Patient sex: F
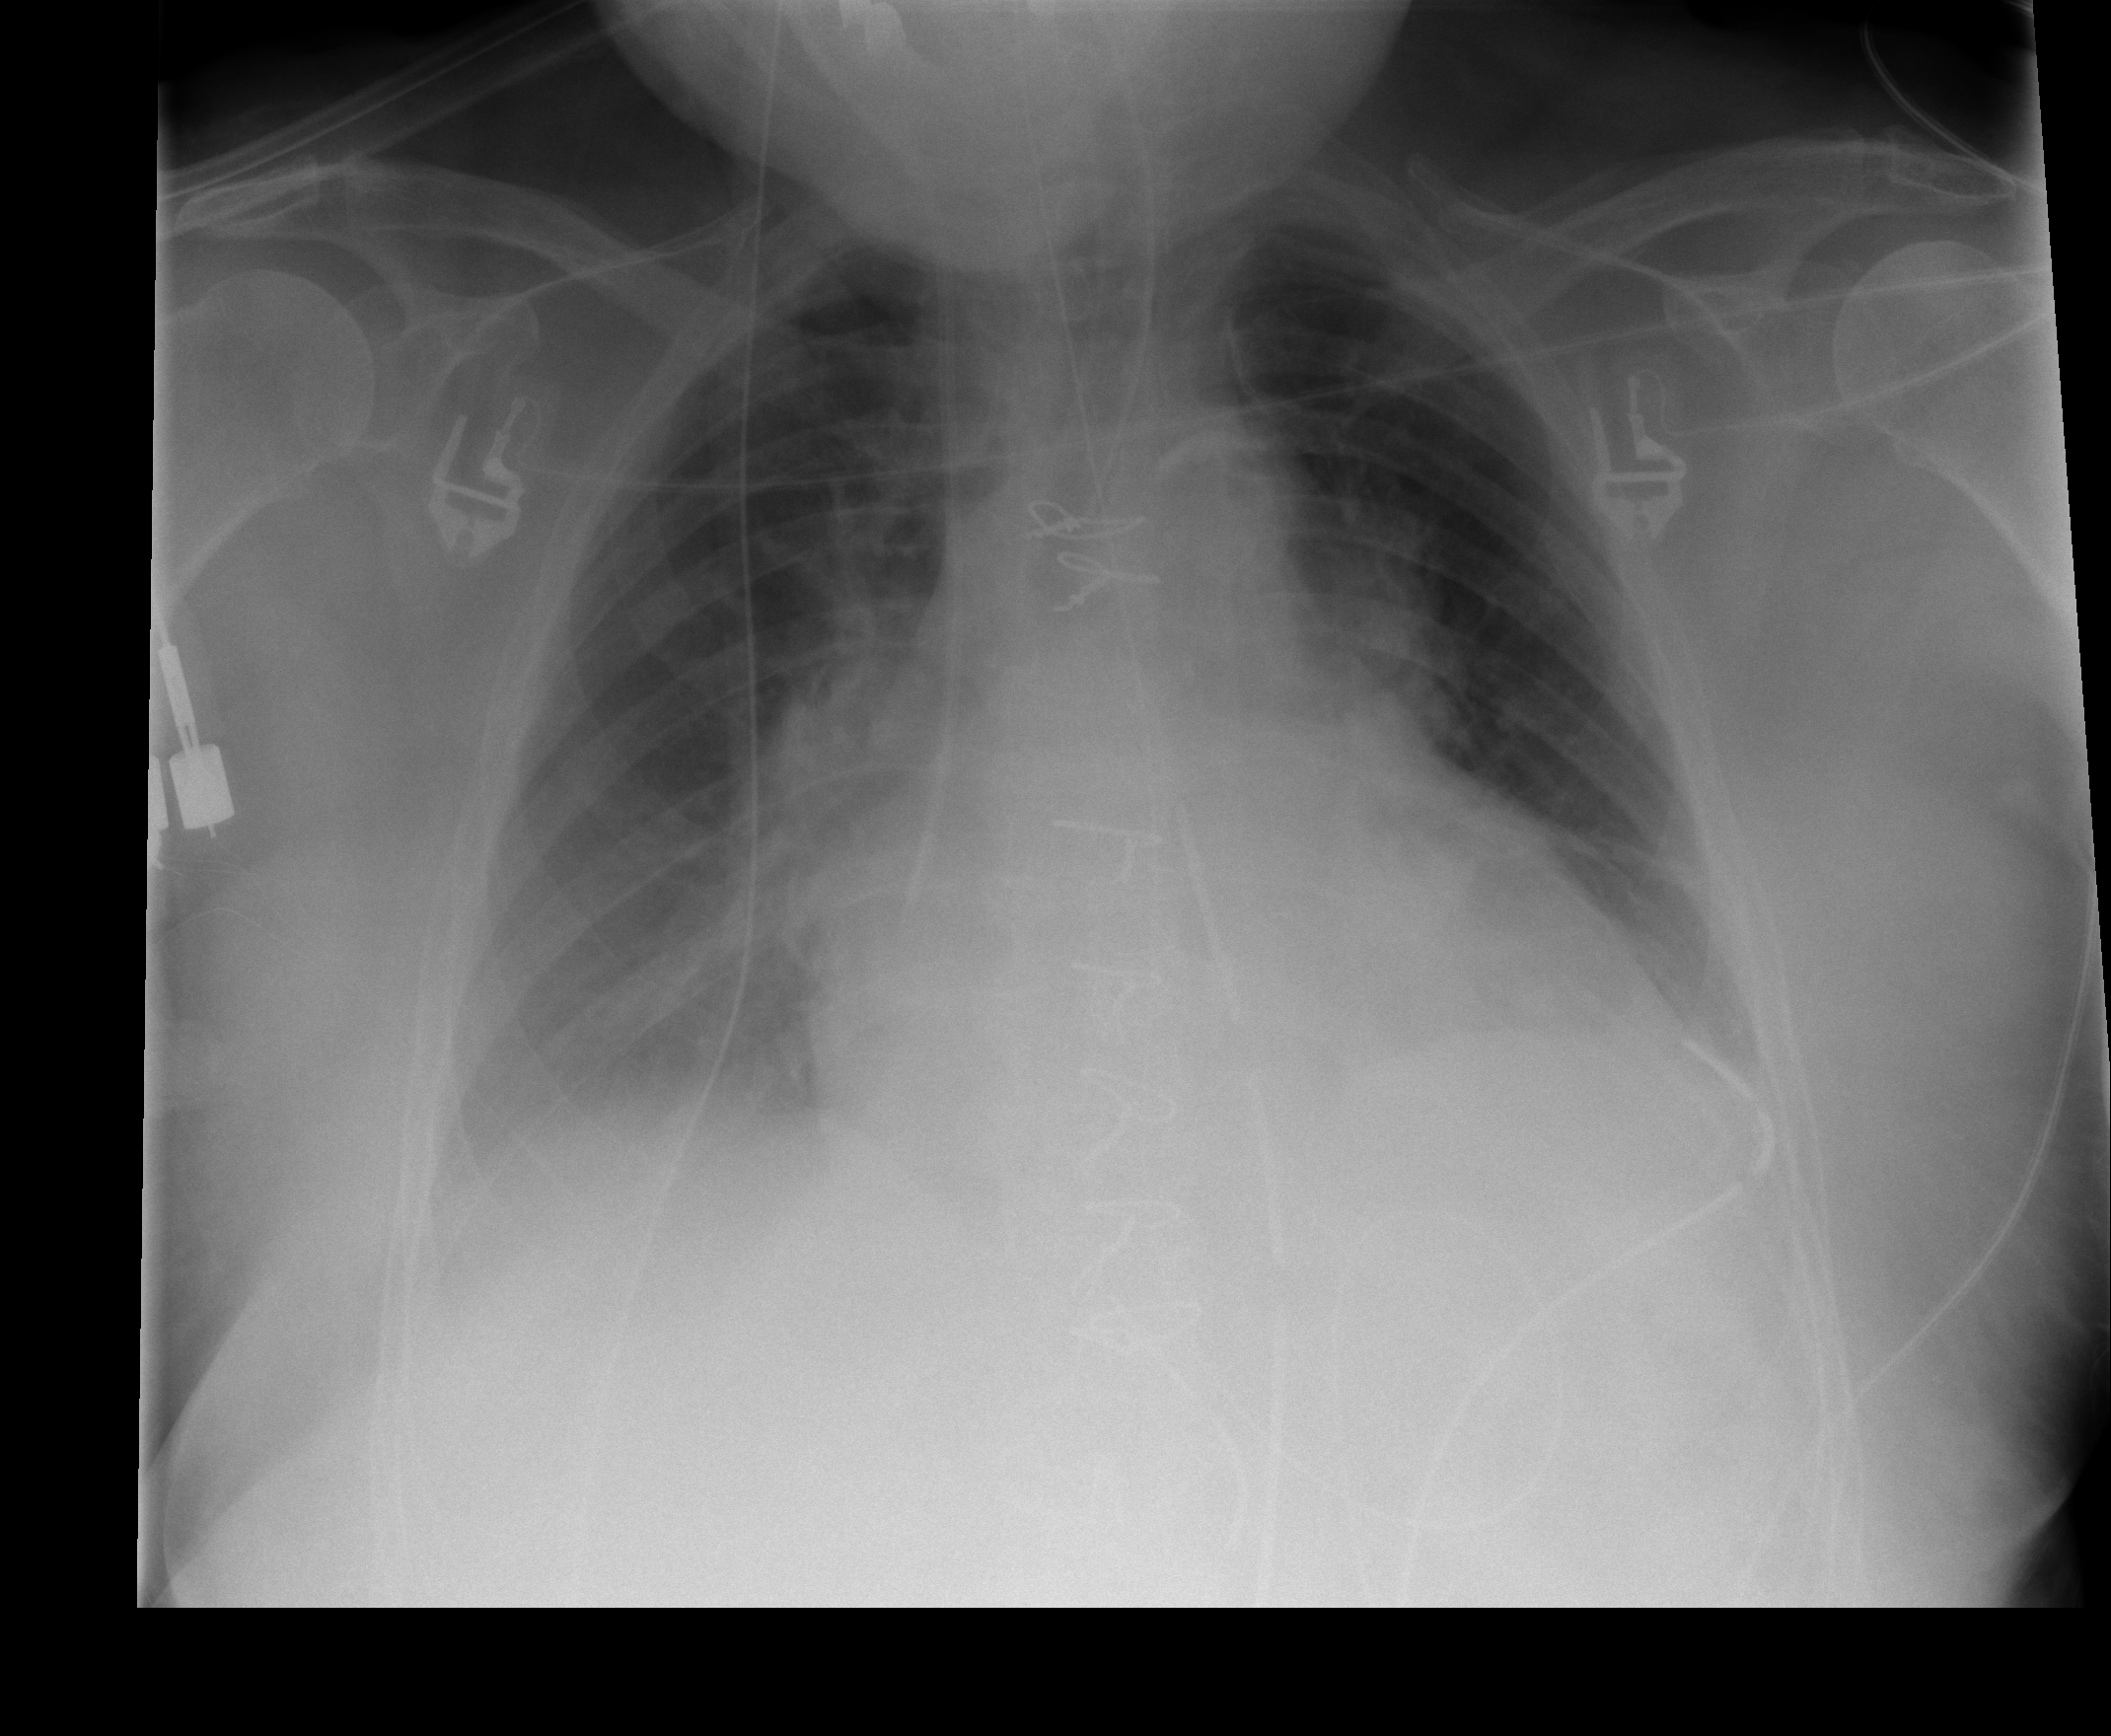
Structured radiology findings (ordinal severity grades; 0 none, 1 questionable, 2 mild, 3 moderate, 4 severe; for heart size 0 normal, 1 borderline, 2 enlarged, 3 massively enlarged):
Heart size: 2
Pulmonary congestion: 2
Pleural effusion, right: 2
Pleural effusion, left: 2
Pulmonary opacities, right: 0
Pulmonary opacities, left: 1
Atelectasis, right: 2
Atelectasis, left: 2